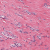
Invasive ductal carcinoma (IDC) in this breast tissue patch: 0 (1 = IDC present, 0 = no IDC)